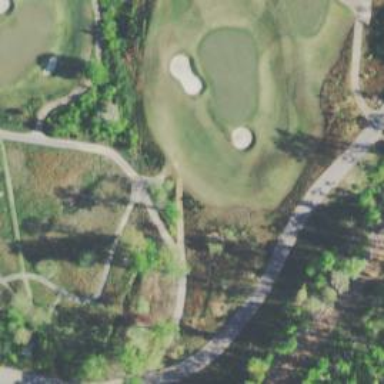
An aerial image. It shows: Service road designated as golf cart path.